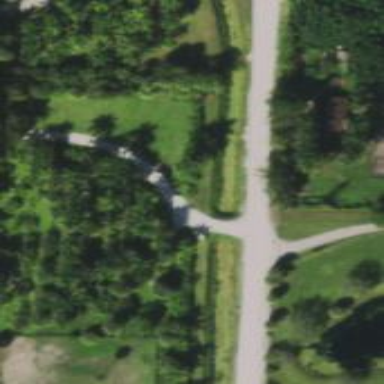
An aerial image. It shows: Culvert tunnel.